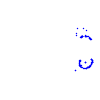
Particle: proton